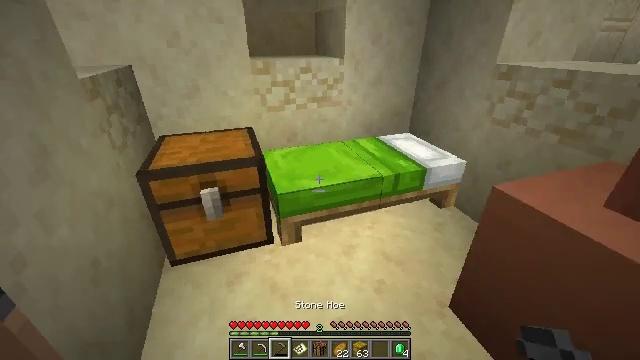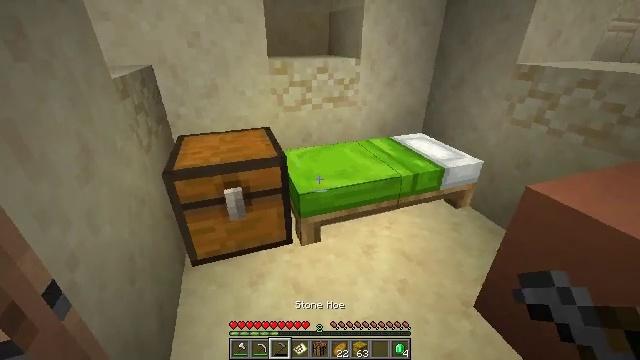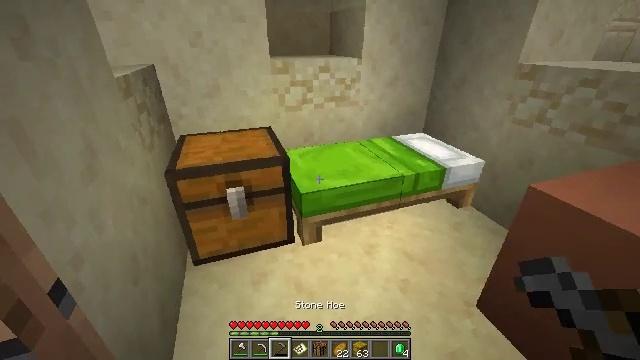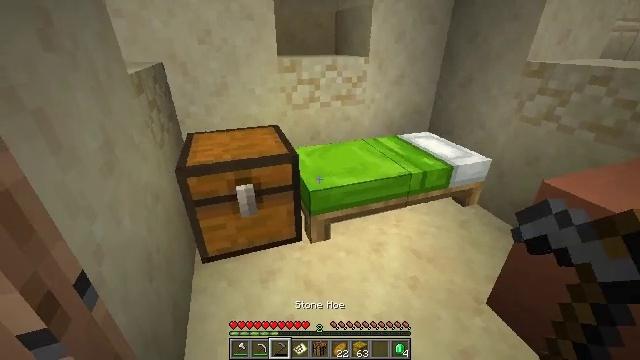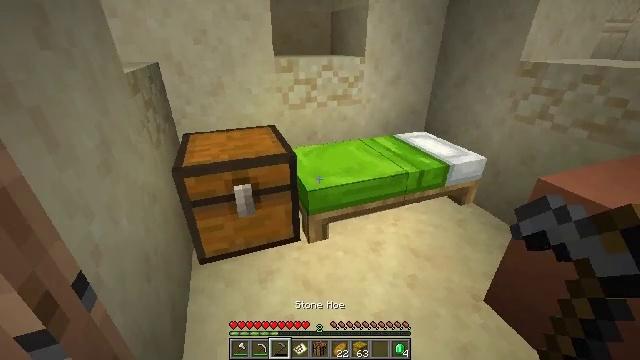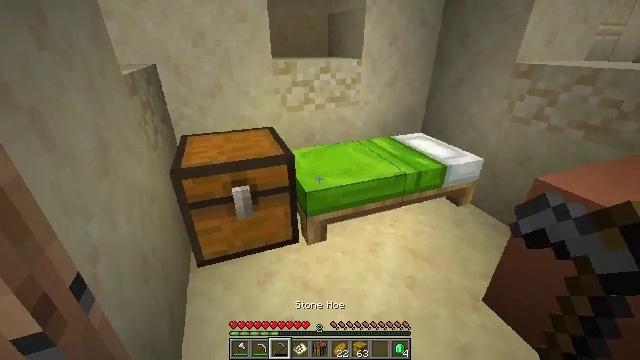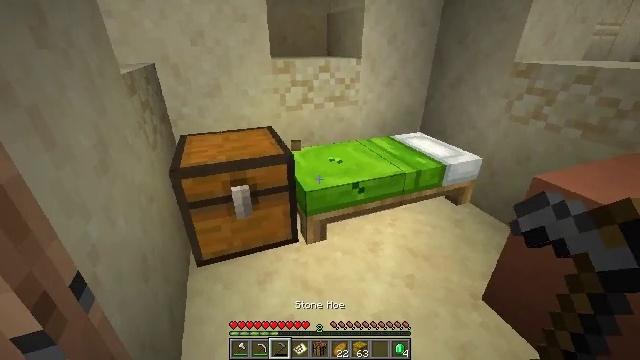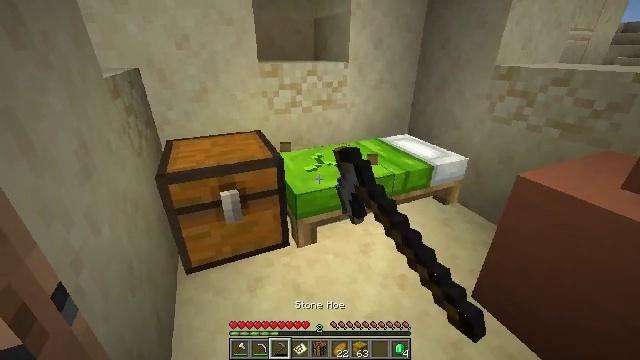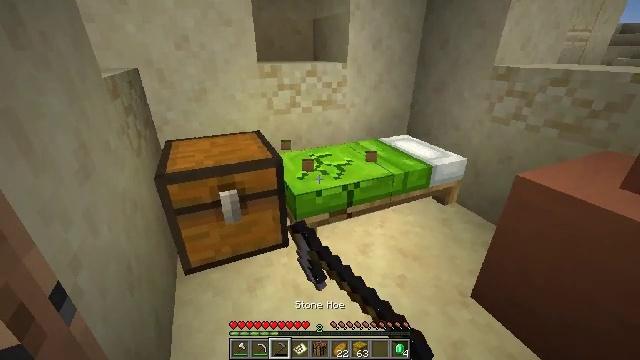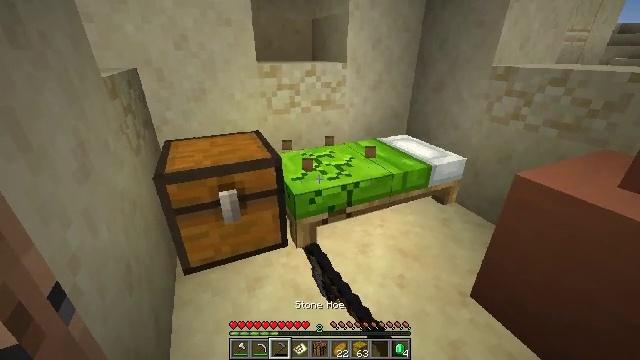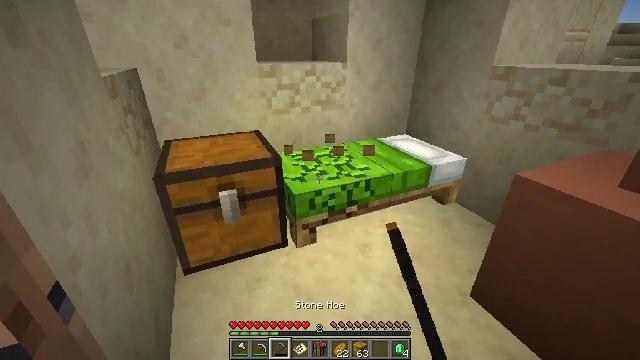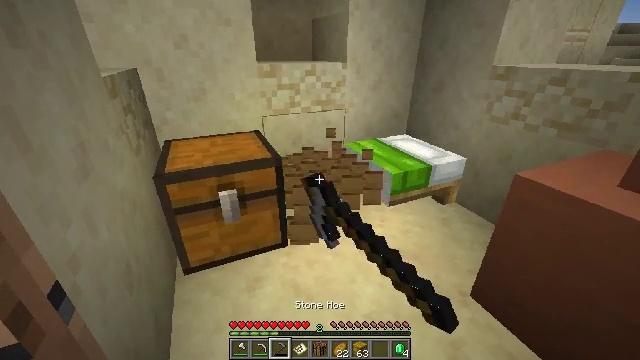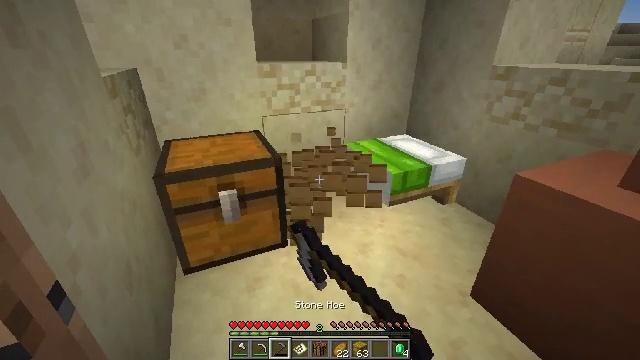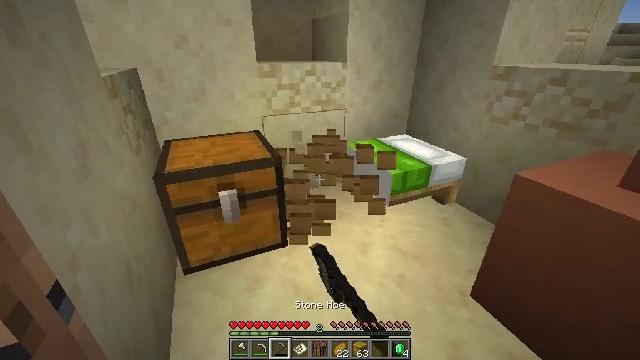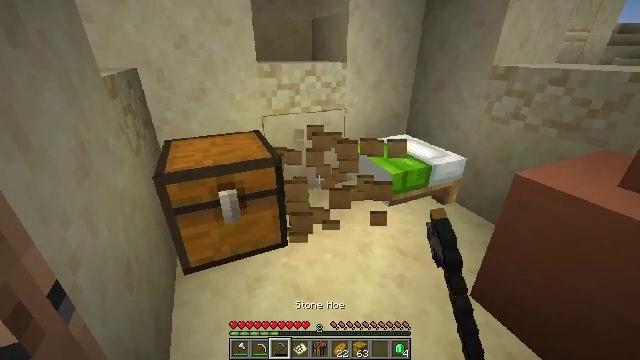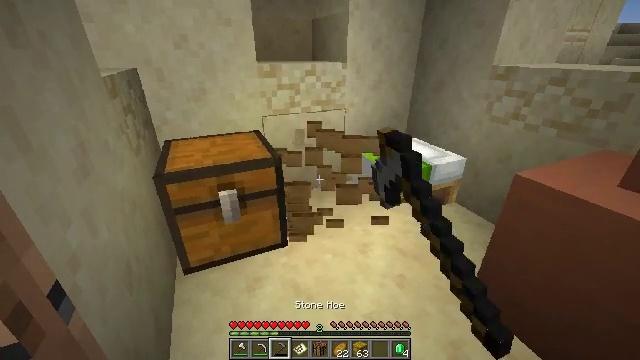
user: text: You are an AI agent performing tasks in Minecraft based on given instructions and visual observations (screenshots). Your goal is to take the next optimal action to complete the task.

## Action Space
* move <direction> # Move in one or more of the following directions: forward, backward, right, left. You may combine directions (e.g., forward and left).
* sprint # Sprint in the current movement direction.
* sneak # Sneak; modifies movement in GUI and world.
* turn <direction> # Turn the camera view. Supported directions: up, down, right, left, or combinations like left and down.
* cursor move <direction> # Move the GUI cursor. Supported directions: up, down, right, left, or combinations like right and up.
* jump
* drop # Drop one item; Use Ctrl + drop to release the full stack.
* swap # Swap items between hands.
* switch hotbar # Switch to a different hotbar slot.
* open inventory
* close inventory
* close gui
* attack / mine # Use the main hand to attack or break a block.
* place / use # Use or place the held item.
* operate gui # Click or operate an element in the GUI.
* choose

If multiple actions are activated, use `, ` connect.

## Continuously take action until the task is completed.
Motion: motion action
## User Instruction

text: Retrieve the lime bed from its current location.
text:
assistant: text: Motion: no_op
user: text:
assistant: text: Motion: no_op
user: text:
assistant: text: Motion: no_op
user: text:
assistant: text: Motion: turn right
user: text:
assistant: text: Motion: no_op
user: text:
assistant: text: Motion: attack / mine
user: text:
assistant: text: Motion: turn right, attack / mine
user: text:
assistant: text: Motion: attack / mine
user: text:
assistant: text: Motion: attack / mine
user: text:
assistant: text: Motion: attack / mine
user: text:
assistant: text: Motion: attack / mine
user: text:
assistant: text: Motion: attack / mine
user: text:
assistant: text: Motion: attack / mine
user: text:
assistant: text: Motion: attack / mine
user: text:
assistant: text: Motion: attack / mine
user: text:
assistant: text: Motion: attack / mine
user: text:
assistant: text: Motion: attack / mine